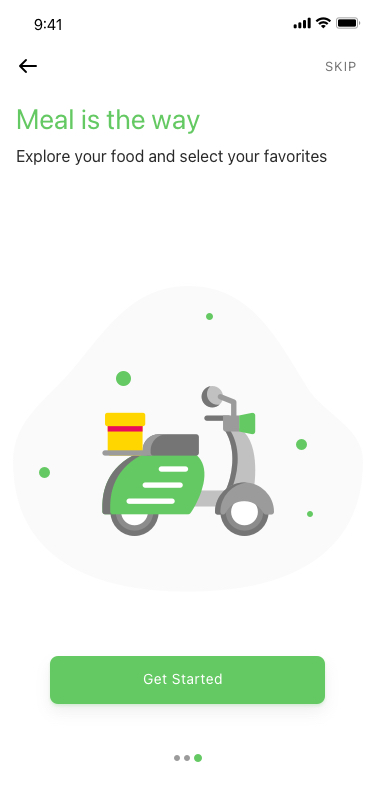
Text in this UI design:
Get Started
Skip
Meal is the way
Explore your food and select your favorites